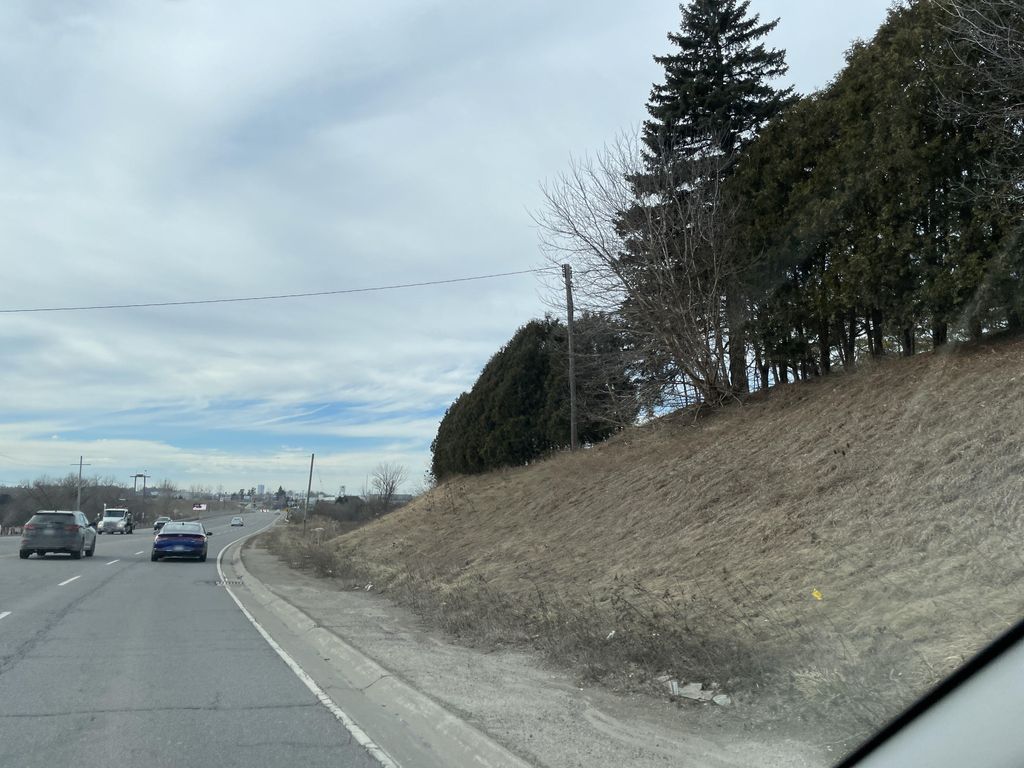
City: kitchener-waterloo